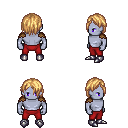
a pixel art fantasy rpg character, male body template, dark elf, purple skin, leather shoulder armor, red pants, light blonde bangs hairstyle, metal boots, four views (front, back, left, right), 2x2 character sprite sheet, small pixel art, hard edges, no anti-aliasing